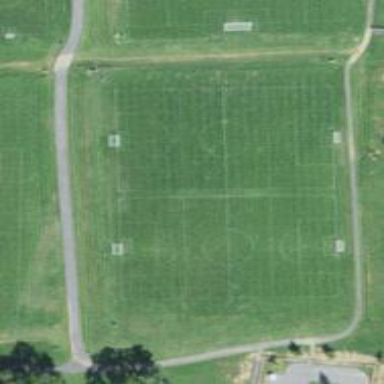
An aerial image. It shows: Soccer pitch for leisureland activities.